Question: I can actually draw lines with finger in my app using the 'FingerPaint in API Demos' given in samples of 'Android SDK'. But how to draw these lines with finger only along points placed on the screen. I want something like in this app:<URL>

I just want to draw line between point 1 and point 2 with finger. The line between 1 and 2 must be drawn only if the point 2 is touched, else it shouldn't be drawn. Likewise, again from point 2 to point 3 and so on.
Please help me with a code for this.
Thanks in advance
P.S. Please have a look at the app in the link well before answering so that you would have a clear idea about my requirement.
'''
public class PaintView extends View {
private Bitmap mBitmap;
private Canvas mCanvas;
private Path mPath;
private Paint mPaint;
private static final int TOUCH_TOLERANCE_DP = 20;
private static final int BACKGROUND = 0xFFDDDDDD;
private List<Point> mPoints = new ArrayList<Point>();
private int mLastPointIndex = 0;
private int mTouchTolerance;
private boolean isPathStarted = false;
public PaintView(Context context) {
super(context);
mCanvas = new Canvas();
mPath = new Path();
mPaint = new Paint();
mPaint.setAntiAlias(true);
mPaint.setDither(true);
mPaint.setColor(Color.BLACK);
mPaint.setStyle(Paint.Style.STROKE);
mPaint.setStrokeJoin(Paint.Join.ROUND);
mPaint.setStrokeCap(Paint.Cap.ROUND);
mPaint.setStrokeWidth(12);
mTouchTolerance = dp2px(TOUCH_TOLERANCE_DP);
// TODO just test points
Point p1 = new Point(133, 123);
Point p2 = new Point(149, 136);
Point p3 = new Point(182, 136);
Point p4 = new Point(206, 118);
Point p5 = new Point(208, 87);
Point p6 = new Point(187, 71);
Point p7 = new Point(144, 78);
Point p8 = new Point(124, 101);
Point p9 = new Point(113, 128);
Point p10 = new Point(112, 157);
Point p11 = new Point(119, 188);
Point p12 = new Point(134, 209);
Point p13 = new Point(162, 228);
Point p14 = new Point(194, 238);
Point p15 = new Point(232, 240);
Point p16 = new Point(263, 237);
Point p17 = new Point(289, 224);
Point p18 = new Point(315, 204);
Point p19 = new Point(332, 174);
Point p20 = new Point(339, 128);
Point p21 = new Point(329, 95);
Point p22 = new Point(304, 73);
Point p23 = new Point(280, 69);
Point p24 = new Point(254, 87);
Point p25 = new Point(248, 116);
Point p26 = new Point(259, 143);
Point p27 = new Point(278, 153);
Point p28 = new Point(241, 157);
Point p29 = new Point(192, 160);
Point p30 = new Point(150, 159);
mPoints.add(p1);
mPoints.add(p2);
mPoints.add(p3);
mPoints.add(p4);
mPoints.add(p5);
mPoints.add(p6);
mPoints.add(p7);
mPoints.add(p8);
mPoints.add(p9);
mPoints.add(p10);
mPoints.add(p11);
mPoints.add(p12);
mPoints.add(p13);
mPoints.add(p14);
mPoints.add(p15);
mPoints.add(p16);
mPoints.add(p17);
mPoints.add(p18);
mPoints.add(p19);
mPoints.add(p20);
mPoints.add(p21);
mPoints.add(p22);
mPoints.add(p23);
mPoints.add(p24);
mPoints.add(p25);
mPoints.add(p26);
mPoints.add(p27);
mPoints.add(p28);
mPoints.add(p29);
mPoints.add(p30);
}
public PaintView(Context context, AttributeSet attrs) {
super(context, attrs);
mCanvas = new Canvas();
mPath = new Path();
mPaint = new Paint();
mPaint.setAntiAlias(true);
mPaint.setDither(true);
mPaint.setColor(Color.BLACK);
mPaint.setStyle(Paint.Style.STROKE);
mPaint.setStrokeJoin(Paint.Join.ROUND);
mPaint.setStrokeCap(Paint.Cap.ROUND);
mPaint.setStrokeWidth(12);
mTouchTolerance = dp2px(TOUCH_TOLERANCE_DP);
// TODO just test points
Point p1 = new Point(133, 123);
Point p2 = new Point(149, 136);
Point p3 = new Point(182, 136);
Point p4 = new Point(206, 118);
Point p5 = new Point(208, 87);
Point p6 = new Point(187, 71);
Point p7 = new Point(144, 78);
Point p8 = new Point(124, 101);
Point p9 = new Point(113, 128);
Point p10 = new Point(112, 157);
Point p11 = new Point(119, 188);
Point p12 = new Point(134, 209);
Point p13 = new Point(162, 228);
Point p14 = new Point(194, 238);
Point p15 = new Point(232, 240);
Point p16 = new Point(263, 237);
Point p17 = new Point(289, 224);
Point p18 = new Point(315, 204);
Point p19 = new Point(332, 174);
Point p20 = new Point(339, 128);
Point p21 = new Point(329, 95);
Point p22 = new Point(304, 73);
Point p23 = new Point(280, 69);
Point p24 = new Point(254, 87);
Point p25 = new Point(248, 116);
Point p26 = new Point(259, 143);
Point p27 = new Point(278, 153);
Point p28 = new Point(241, 157);
Point p29 = new Point(192, 160);
Point p30 = new Point(150, 159);
mPoints.add(p1);
mPoints.add(p2);
mPoints.add(p3);
mPoints.add(p4);
mPoints.add(p5);
mPoints.add(p6);
mPoints.add(p7);
mPoints.add(p8);
mPoints.add(p9);
mPoints.add(p10);
mPoints.add(p11);
mPoints.add(p12);
mPoints.add(p13);
mPoints.add(p14);
mPoints.add(p15);
mPoints.add(p16);
mPoints.add(p17);
mPoints.add(p18);
mPoints.add(p19);
mPoints.add(p20);
mPoints.add(p21);
mPoints.add(p22);
mPoints.add(p23);
mPoints.add(p24);
mPoints.add(p25);
mPoints.add(p26);
mPoints.add(p27);
mPoints.add(p28);
mPoints.add(p29);
mPoints.add(p30);
}
public PaintView(Context context, AttributeSet attrs, int defStyle) {
super(context, attrs, defStyle);
mCanvas = new Canvas();
mPath = new Path();
mPaint = new Paint();
mPaint.setAntiAlias(true);
mPaint.setDither(true);
mPaint.setColor(Color.BLACK);
mPaint.setStyle(Paint.Style.STROKE);
mPaint.setStrokeJoin(Paint.Join.ROUND);
mPaint.setStrokeCap(Paint.Cap.ROUND);
mPaint.setStrokeWidth(12);
mTouchTolerance = dp2px(TOUCH_TOLERANCE_DP);
}
@Override
protected void onSizeChanged(int width, int height, int oldWidth, int oldHeight) {
super.onSizeChanged(width, height, oldWidth, oldHeight);
clear();
}
@Override
protected void onDraw(Canvas canvas) {
canvas.drawColor(BACKGROUND);
canvas.drawBitmap(mBitmap, 0, 0, null);
canvas.drawPath(mPath, mPaint);
// TODO remove if you dont want points to be drawn
for (Point point : mPoints) {
canvas.drawPoint(point.x, point.y, mPaint);
}
}
@Override
public boolean onTouchEvent(MotionEvent event) {
float x = event.getX();
float y = event.getY();
switch (event.getAction()) {
case MotionEvent.ACTION_DOWN:
touch_start(x, y);
invalidate();
break;
case MotionEvent.ACTION_MOVE:
touch_move(x, y);
invalidate();
break;
case MotionEvent.ACTION_UP:
touch_up(x, y);
invalidate();
break;
}
return true;
}
private void touch_start(float x, float y) {
if (checkPoint(x, y, mLastPointIndex)) {
mPath.reset();
// user starts from given point so path can beis started
isPathStarted = true;
} else {
// user starts move from point which doen's belongs to mPinst list
isPathStarted = false;
}
}
//ADDED WITH LAST EDIT
private void touch_move(float x, float y) {
// draw line with finger move
if (isPathStarted) {
mPath.reset();
Point p = mPoints.get(mLastPointIndex);
mPath.moveTo(p.x, p.y);
if (checkPoint(x, y, mLastPointIndex + 1)) {
p = mPoints.get(mLastPointIndex + 1);
mPath.lineTo(p.x, p.y);
mCanvas.drawPath(mPath, mPaint);
mPath.reset();
++mLastPointIndex;
} else {
mPath.lineTo(x, y);
}
}
}
/**
* Draws line.
*/
private void touch_up(float x, float y) {
mPath.reset();
if (checkPoint(x, y, mLastPointIndex + 1) && isPathStarted) {
// move finished at valid point so draw whole line
// start point
Point p = mPoints.get(mLastPointIndex);
mPath.moveTo(p.x, p.y);
// end point
p = mPoints.get(mLastPointIndex + 1);
mPath.lineTo(p.x, p.y);
mCanvas.drawPath(mPath, mPaint);
mPath.reset();
// increment point index
++mLastPointIndex;
isPathStarted = false;
}
}
/**
* Sets paint
*
* @param paint
*/
public void setPaint(Paint paint) {
this.mPaint = paint;
}
/**
* Returns image as bitmap
*
* @return
*/
public Bitmap getBitmap() {
return mBitmap;
}
/**
* Clears canvas
*/
public void clear() {
mBitmap = Bitmap.createBitmap(getWidth(), getHeight(), Bitmap.Config.ARGB_8888);
mBitmap.eraseColor(BACKGROUND);
mCanvas.setBitmap(mBitmap);
invalidate();
}
/**
* Checks if user touch point with some tolerance
*/
private boolean checkPoint(float x, float y, int pointIndex) {
if (pointIndex == mPoints.size()) {
// out of bounds
return false;
}
Point point = mPoints.get(pointIndex);
if (x > (point.x - mTouchTolerance) && x < (point.y + mTouchTolerance)) {
if (y > (point.y - mTouchTolerance) && y < (point.y + mTouchTolerance)) {
return true;
}
}
return false;
}
public List<Point> getPoints() {
return mPoints;
}
public void setPoints(List<Point> points) {
this.mPoints = points;
}
private int dp2px(int dp) {
Resources r = getContext().getResources();
float px = TypedValue.applyDimension(TypedValue.COMPLEX_UNIT_DIP, dp, r.getDisplayMetrics());
return (int) px;
}
}
'''
Still am I missing something?
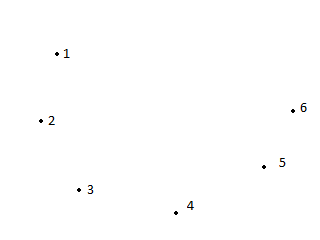
Answer: I done something similar but I'm not sure if it's exactly what you're expecting. Try this implementation of 'PaintView':
Edit:
Added 'touch_move()' to drawn line along finger move.
Edit2:
To draw multiple lines with one move change 'touch_move()' method to this one:
'''
private void touch_move(float x, float y) {
// draw line with finger move
if (isPathStarted) {
mPath.reset();
Point p = mPoints.get(mLastPointIndex);
mPath.moveTo(p.x, p.y);
if (checkPoint(x, y, mLastPointIndex + 1)) {
p = mPoints.get(mLastPointIndex + 1);
mPath.lineTo(p.x, p.y);
mCanvas.drawPath(mPath, mPaint);
mPath.reset();
++mLastPointIndex;
} else {
mPath.lineTo(x, y);
}
}
}
'''
_
'''
public class PaintView extends View {
private Bitmap mBitmap;
private Canvas mCanvas;
private Path mPath;
private Paint mPaint;
private static final int TOUCH_TOLERANCE_DP = 24;
private static final int BACKGROUND = 0xFFDDDDDD;
private List<Point> mPoints = new ArrayList<Point>();
private int mLastPointIndex = 0;
private int mTouchTolerance;
private boolean isPathStarted = false;
public PaintView(Context context) {
super(context);
mCanvas = new Canvas();
mPath = new Path();
mPaint = new Paint();
mPaint.setAntiAlias(true);
mPaint.setDither(true);
mPaint.setColor(Color.BLACK);
mPaint.setStyle(Paint.Style.STROKE);
mPaint.setStrokeJoin(Paint.Join.ROUND);
mPaint.setStrokeCap(Paint.Cap.ROUND);
mPaint.setStrokeWidth(12);
mTouchTolerance = dp2px(TOUCH_TOLERANCE_DP);
// TODO just test points
Point p1 = new Point(20, 20);
Point p2 = new Point(100, 100);
Point p3 = new Point(200, 250);
Point p4 = new Point(280, 400);
Point p5 = new Point(350, 600);
Point p6 = new Point(400, 500);
mPoints.add(p1);
mPoints.add(p2);
mPoints.add(p3);
mPoints.add(p4);
mPoints.add(p5);
mPoints.add(p6);
}
public PaintView(Context context, AttributeSet attrs) {
super(context, attrs);
mCanvas = new Canvas();
mPath = new Path();
mPaint = new Paint();
mPaint.setAntiAlias(true);
mPaint.setDither(true);
mPaint.setColor(Color.BLACK);
mPaint.setStyle(Paint.Style.STROKE);
mPaint.setStrokeJoin(Paint.Join.ROUND);
mPaint.setStrokeCap(Paint.Cap.ROUND);
mPaint.setStrokeWidth(12);
mTouchTolerance = dp2px(TOUCH_TOLERANCE_DP);
// TODO just test points
Point p1 = new Point(20, 20);
Point p2 = new Point(100, 100);
Point p3 = new Point(200, 250);
Point p4 = new Point(280, 400);
Point p5 = new Point(350, 600);
Point p6 = new Point(400, 500);
mPoints.add(p1);
mPoints.add(p2);
mPoints.add(p3);
mPoints.add(p4);
mPoints.add(p5);
mPoints.add(p6);
}
public PaintView(Context context, AttributeSet attrs, int defStyle) {
super(context, attrs, defStyle);
mCanvas = new Canvas();
mPath = new Path();
mPaint = new Paint();
mPaint.setAntiAlias(true);
mPaint.setDither(true);
mPaint.setColor(Color.BLACK);
mPaint.setStyle(Paint.Style.STROKE);
mPaint.setStrokeJoin(Paint.Join.ROUND);
mPaint.setStrokeCap(Paint.Cap.ROUND);
mPaint.setStrokeWidth(12);
mTouchTolerance = dp2px(TOUCH_TOLERANCE_DP);
}
@Override
protected void onSizeChanged(int width, int height, int oldWidth, int oldHeight) {
super.onSizeChanged(width, height, oldWidth, oldHeight);
clear();
}
@Override
protected void onDraw(Canvas canvas) {
canvas.drawColor(BACKGROUND);
canvas.drawBitmap(mBitmap, 0, 0, null);
canvas.drawPath(mPath, mPaint);
// TODO remove if you dont want points to be drawn
for (Point point : mPoints) {
canvas.drawPoint(point.x, point.y, mPaint);
}
}
@Override
public boolean onTouchEvent(MotionEvent event) {
float x = event.getX();
float y = event.getY();
switch (event.getAction()) {
case MotionEvent.ACTION_DOWN:
touch_start(x, y);
invalidate();
break;
case MotionEvent.ACTION_MOVE:
touch_move(x, y);
invalidate();
break;
case MotionEvent.ACTION_UP:
touch_up(x, y);
invalidate();
break;
}
return true;
}
private void touch_start(float x, float y) {
if (checkPoint(x, y, mLastPointIndex)) {
mPath.reset();
// user starts from given point so path can beis started
isPathStarted = true;
} else {
// user starts move from point which doen's belongs to mPinst list
isPathStarted = false;
}
}
//ADDED WITH LAST EDIT
private void touch_move(float x, float y) {
// draw line with finger move
if (isPathStarted) {
mPath.reset();
Point p = mPoints.get(mLastPointIndex);
mPath.moveTo(p.x, p.y);
mPath.lineTo(x, y);
}
}
/**
* Draws line.
*/
private void touch_up(float x, float y) {
mPath.reset();
if (checkPoint(x, y, mLastPointIndex + 1) && isPathStarted) {
// move finished at valid point so draw whole line
// start point
Point p = mPoints.get(mLastPointIndex);
mPath.moveTo(p.x, p.y);
// end point
p = mPoints.get(mLastPointIndex + 1);
mPath.lineTo(p.x, p.y);
mCanvas.drawPath(mPath, mPaint);
mPath.reset();
// increment point index
++mLastPointIndex;
isPathStarted = false;
}
}
/**
* Sets paint
*
* @param paint
*/
public void setPaint(Paint paint) {
this.mPaint = paint;
}
/**
* Returns image as bitmap
*
* @return
*/
public Bitmap getBitmap() {
return mBitmap;
}
/**
* Clears canvas
*/
public void clear() {
mBitmap = Bitmap.createBitmap(getWidth(), getHeight(), Bitmap.Config.ARGB_8888);
mBitmap.eraseColor(BACKGROUND);
mCanvas.setBitmap(mBitmap);
invalidate();
}
/**
* Checks if user touch point with some tolerance
*/
private boolean checkPoint(float x, float y, int pointIndex) {
if (pointIndex == mPoints.size()) {
// out of bounds
return false;
}
Point point = mPoints.get(pointIndex);
//EDIT changed point.y to poin.x in the first if statement
if (x > (point.x - mTouchTolerance) && x < (point.x + mTouchTolerance)) {
if (y > (point.y - mTouchTolerance) && y < (point.y + mTouchTolerance)) {
return true;
}
}
return false;
}
public List<Point> getPoints() {
return mPoints;
}
public void setPoints(List<Point> points) {
this.mPoints = points;
}
private int dp2px(int dp) {
Resources r = getContext().getResources();
float px = TypedValue.applyDimension(TypedValue.COMPLEX_UNIT_DIP, dp, r.getDisplayMetrics());
return (int) px;
}
'''
}
I used it from xml but you can also create it from code, simple xml:
'''
<RelativeLayout xmlns:android="http://schemas.android.com/apk/res/android"
xmlns:tools="http://schemas.android.com/tools"
android:layout_width="match_parent"
android:layout_height="match_parent"
tools:context=".MainActivity" >
<com.example.lecho.PaintView
android:layout_width="match_parent"
android:layout_height="match_parent"/>
</RelativeLayout>
'''